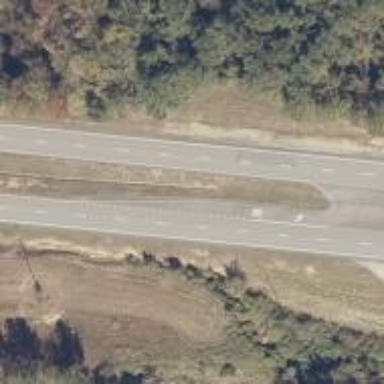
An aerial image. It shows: Primary highway with dual carriageway surfaced with asphalt.